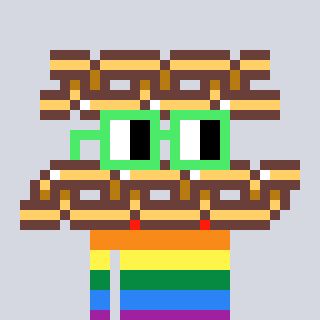
a pixel art character with square light green glasses, a chain-shaped head and a peachy-colored body on a cool background